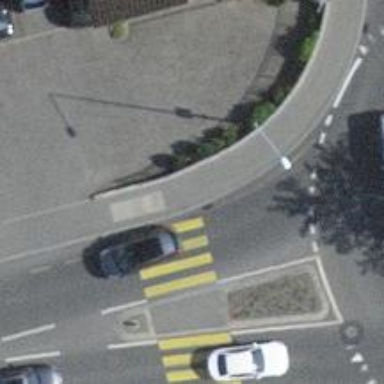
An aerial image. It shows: Kerb barrier.